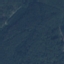
Land use / land cover class: Forest